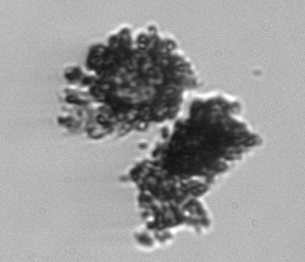
Label: Thalassiosira_TAG_external_detritus